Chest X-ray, PA view. Patient: 47 years old, sex F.
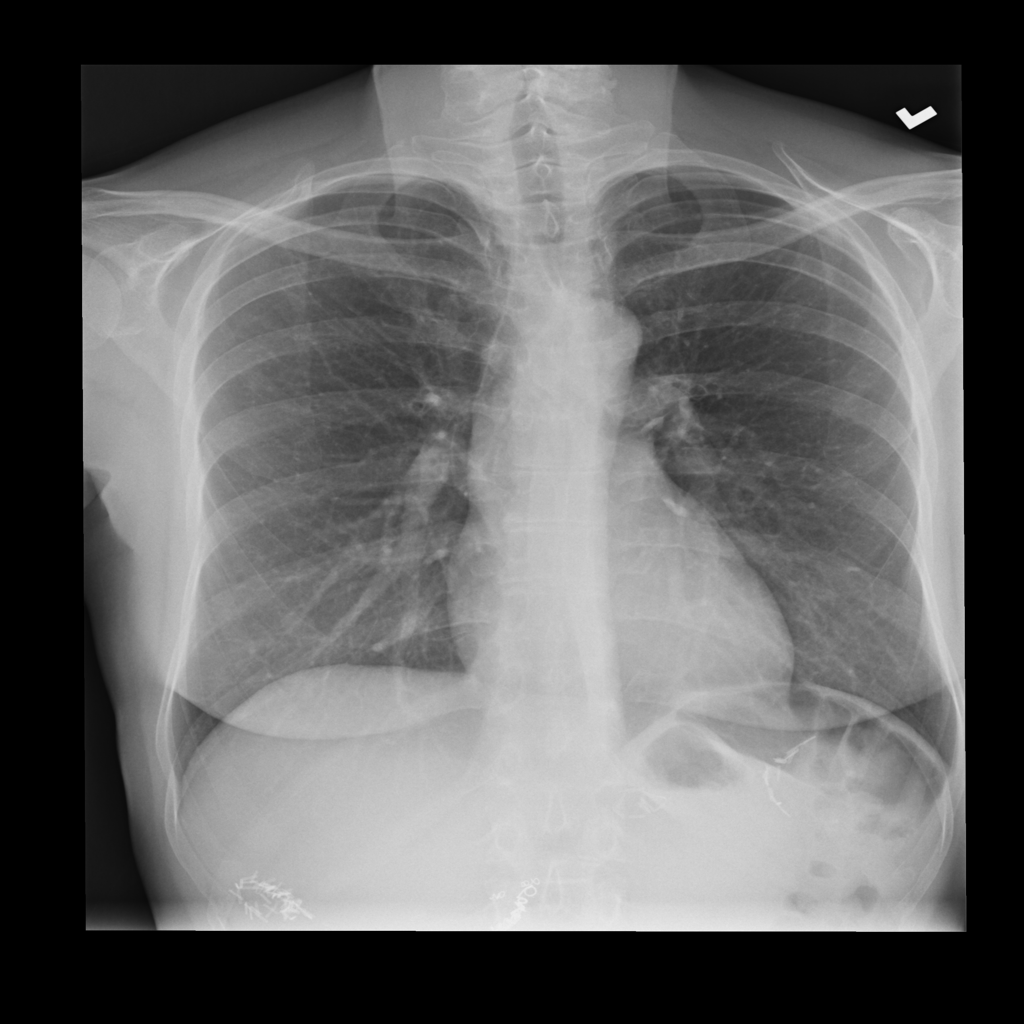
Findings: No Finding